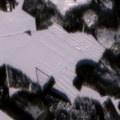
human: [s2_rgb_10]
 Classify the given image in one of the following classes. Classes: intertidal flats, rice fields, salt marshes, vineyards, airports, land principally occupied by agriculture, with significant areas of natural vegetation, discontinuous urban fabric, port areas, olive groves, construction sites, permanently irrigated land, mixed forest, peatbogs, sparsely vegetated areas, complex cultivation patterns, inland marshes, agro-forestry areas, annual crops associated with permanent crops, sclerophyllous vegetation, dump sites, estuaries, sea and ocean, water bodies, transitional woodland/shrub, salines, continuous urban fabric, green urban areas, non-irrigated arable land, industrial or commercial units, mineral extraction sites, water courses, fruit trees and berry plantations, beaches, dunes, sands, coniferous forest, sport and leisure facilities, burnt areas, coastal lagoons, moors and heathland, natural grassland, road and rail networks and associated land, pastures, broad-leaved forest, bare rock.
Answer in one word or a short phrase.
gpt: non-irrigated arable land, land principally occupied by agriculture, with significant areas of natural vegetation, broad-leaved forest, coniferous forest, mixed forest, transitional woodland/shrub